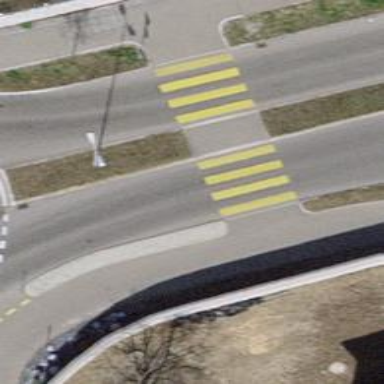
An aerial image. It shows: Uncontrolled zebra crossing on the road.